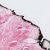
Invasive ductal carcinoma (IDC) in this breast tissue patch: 0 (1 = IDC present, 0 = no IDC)